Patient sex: M
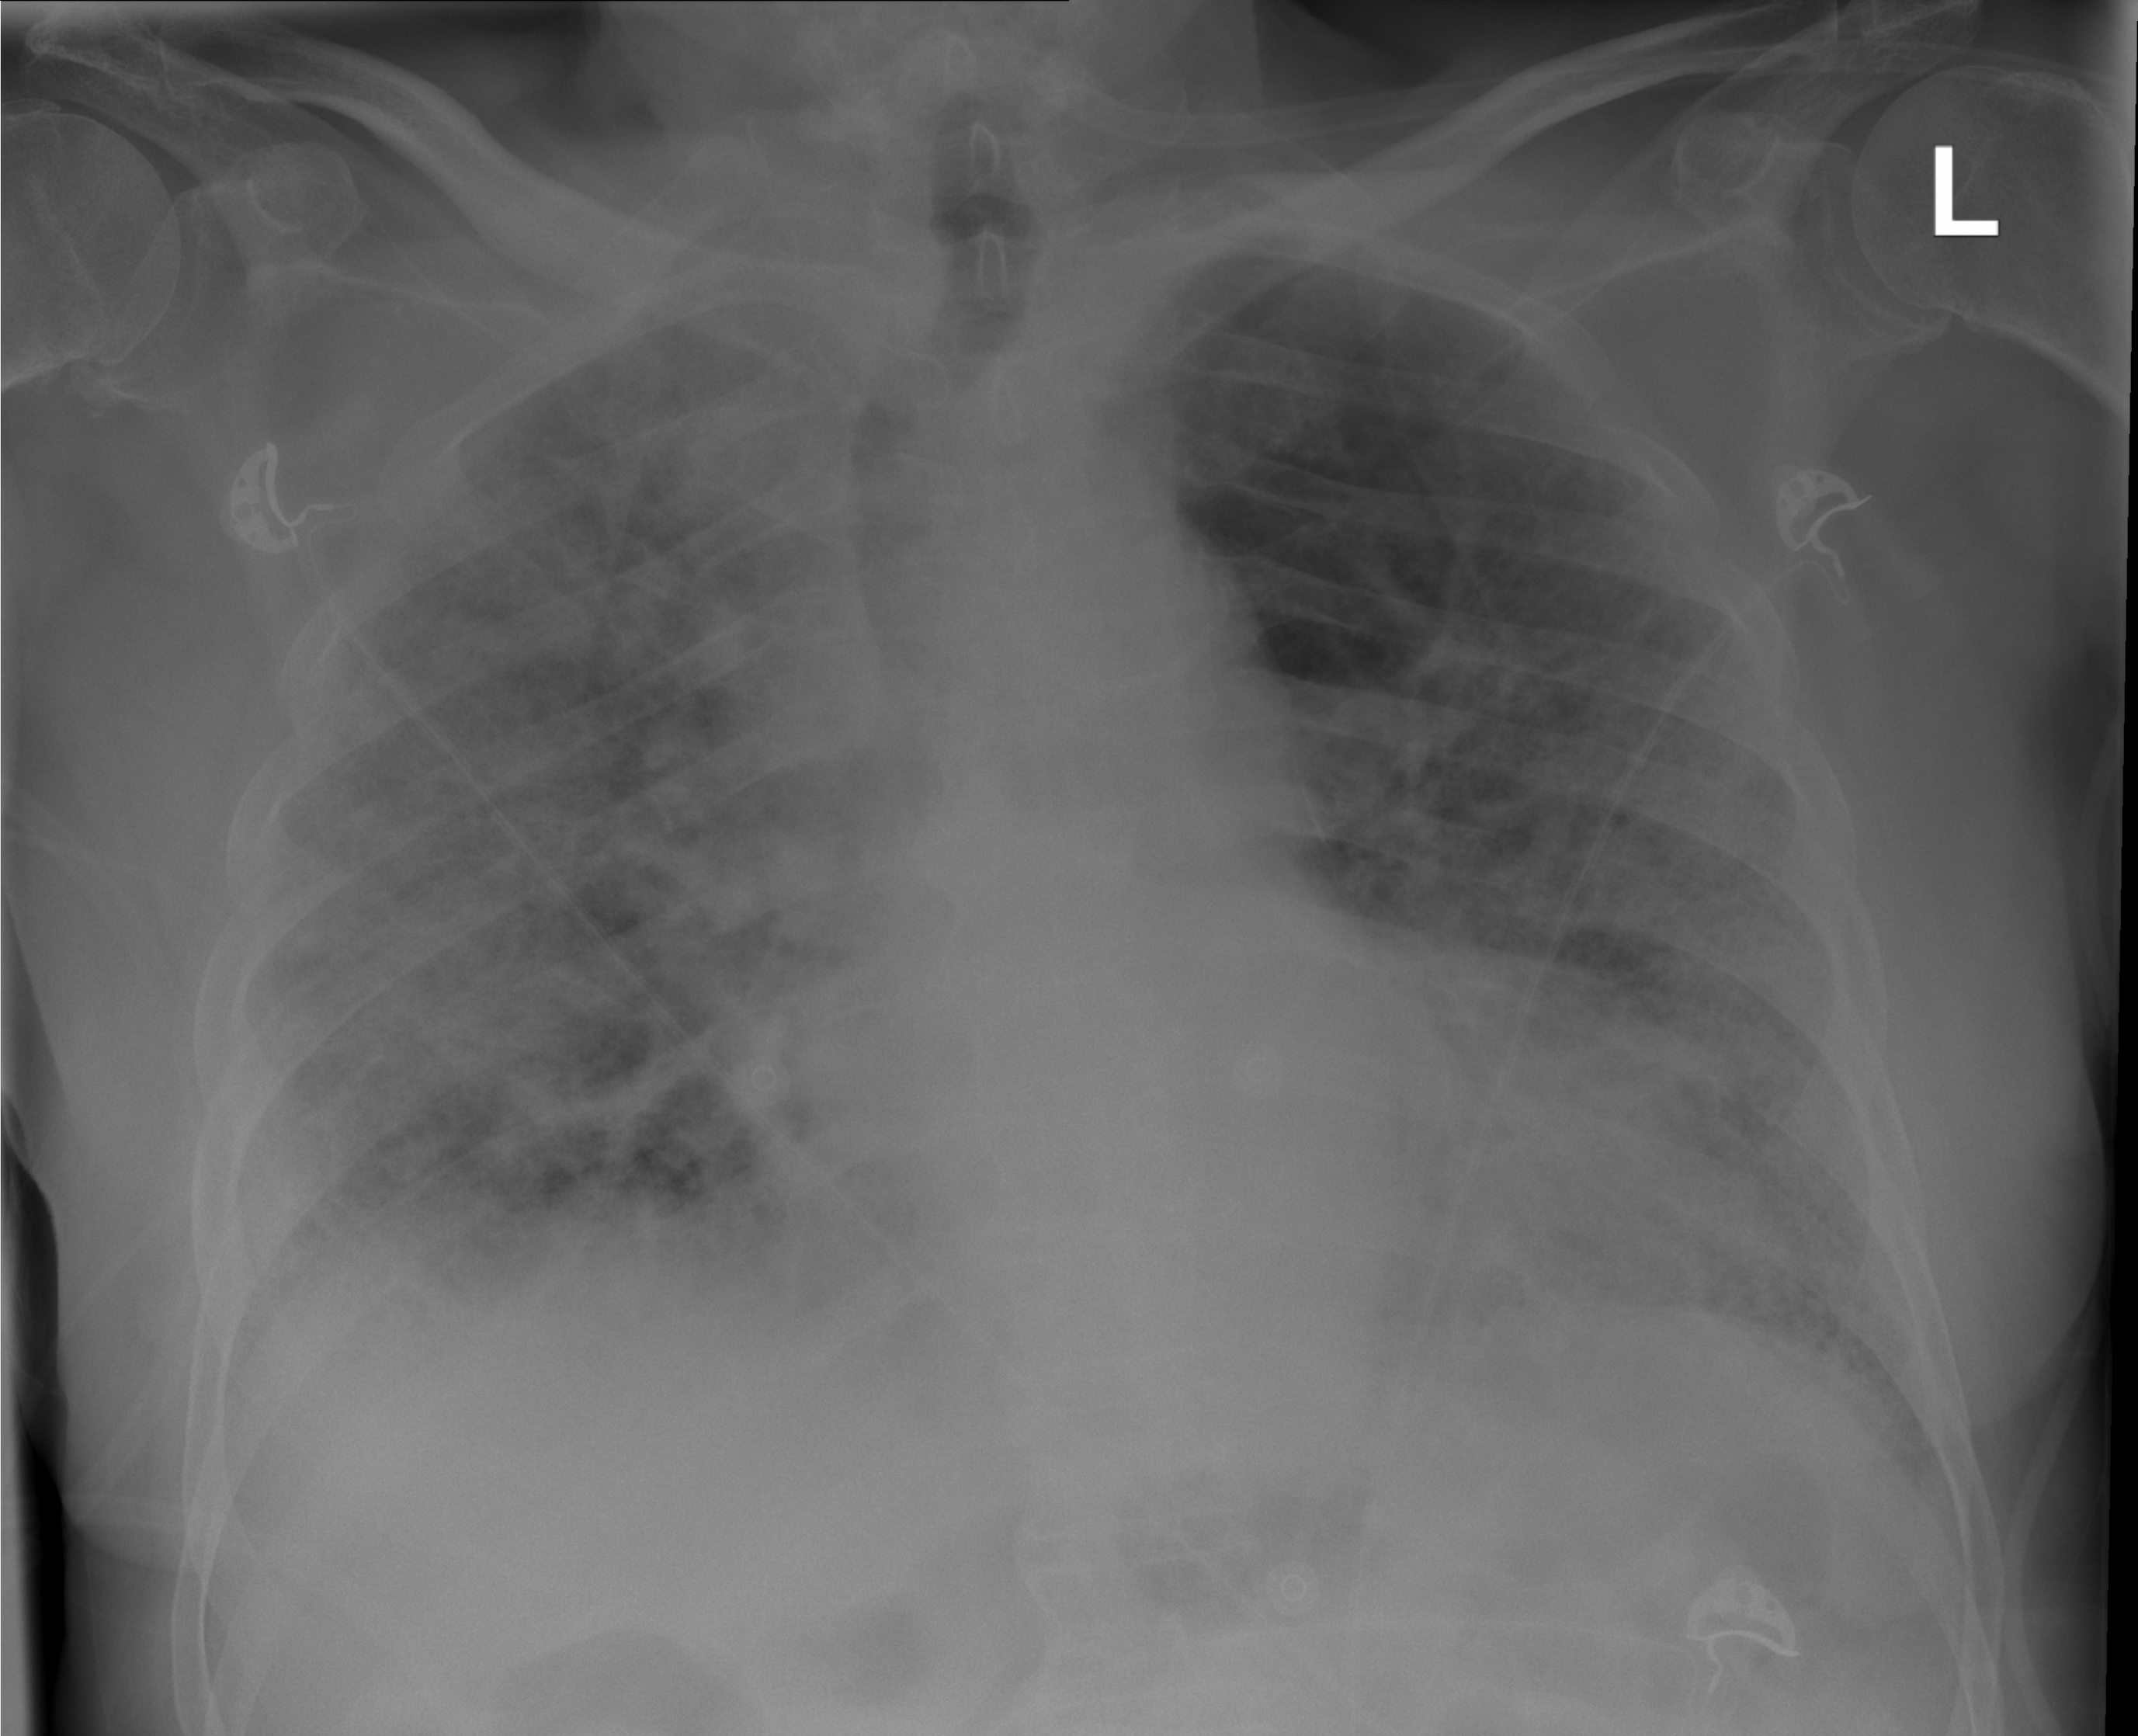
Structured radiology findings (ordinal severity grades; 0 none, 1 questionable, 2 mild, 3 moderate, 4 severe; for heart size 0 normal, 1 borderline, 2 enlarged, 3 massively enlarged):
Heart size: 0
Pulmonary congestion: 0
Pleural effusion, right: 2
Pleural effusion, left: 2
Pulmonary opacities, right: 4
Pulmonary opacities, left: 4
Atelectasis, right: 3
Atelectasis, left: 3